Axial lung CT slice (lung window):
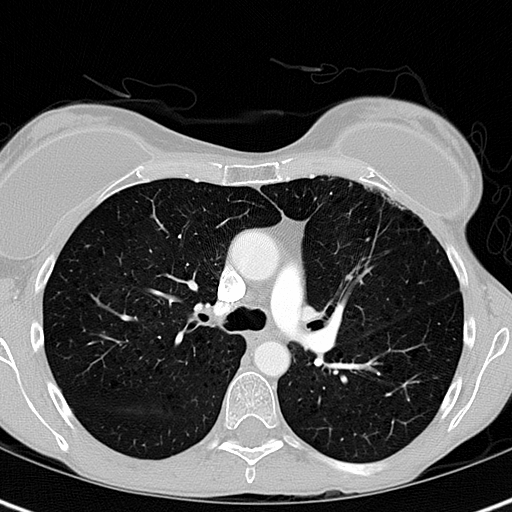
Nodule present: no